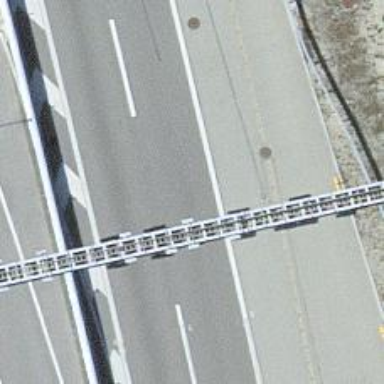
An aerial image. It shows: Gantry structure.